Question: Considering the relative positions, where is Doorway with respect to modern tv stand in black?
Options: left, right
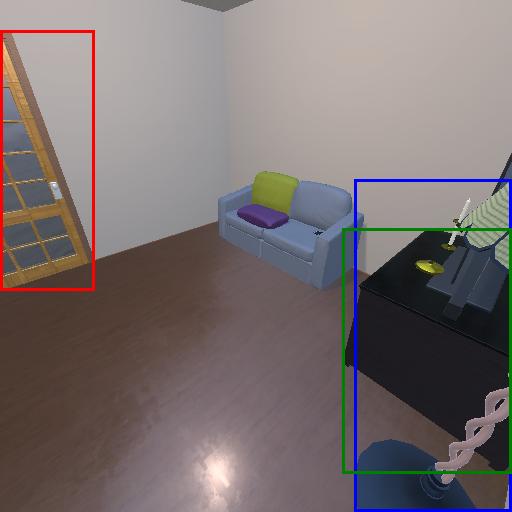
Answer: left